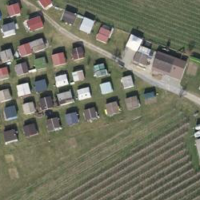
EUNIS habitat code: 53
Species observed at this site:
Autographa gamma